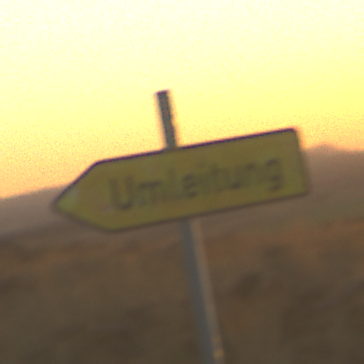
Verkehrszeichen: UmleitungswegweiserLinksweisend
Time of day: SunriseSunset
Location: Outdoor (Nature)
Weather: Clear
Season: NotSpecified
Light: Natural